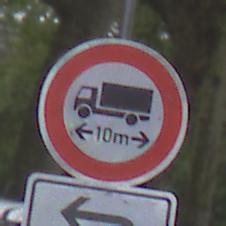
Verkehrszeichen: TatsaechlicheLaenge
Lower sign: RichtungsangabeDurchPfeile2
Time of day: MorningAfternoon
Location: Outdoor (Urban)
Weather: Overcast
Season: NotSpecified
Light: Natural